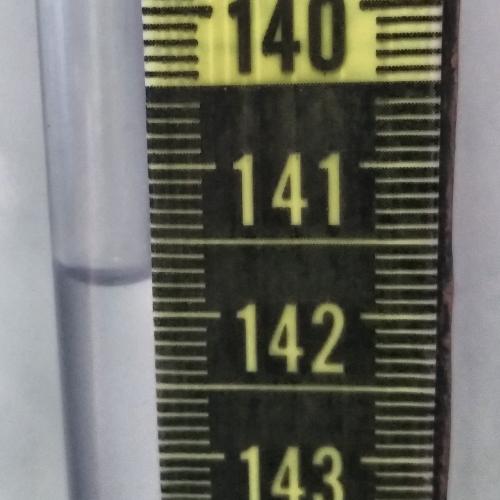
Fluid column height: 141.8 cm